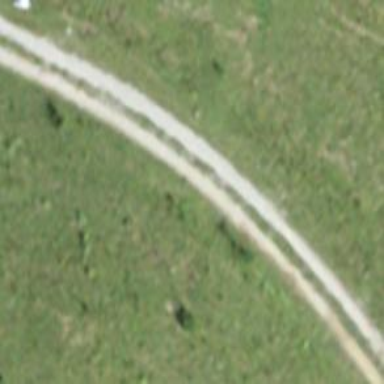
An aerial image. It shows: Track with grade 3 tracktype.